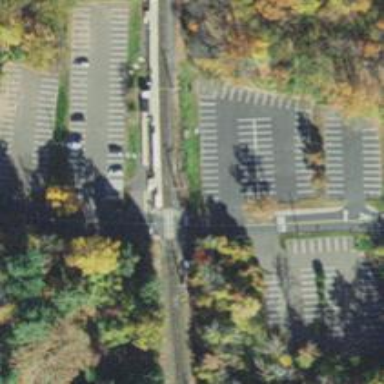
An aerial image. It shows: Level crossing with lights and barriers.